Field crop: tomato
Growth stage: 1
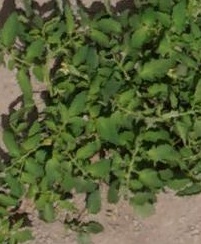
Species: tomato